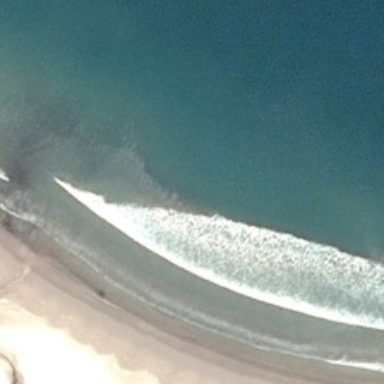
White waves are between yellow beach and blue ocean .